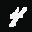
Label: 4